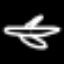
Label: airplane